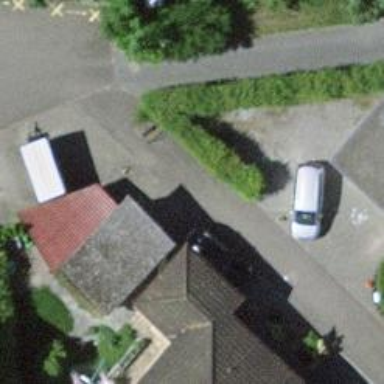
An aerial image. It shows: Cycle barrier.